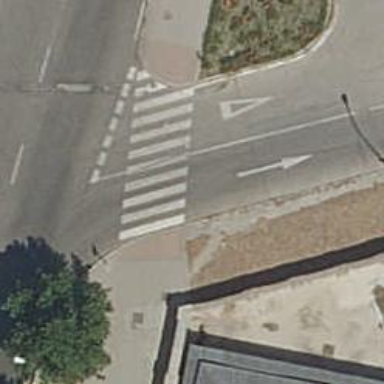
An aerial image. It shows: Road with "give way" sign.